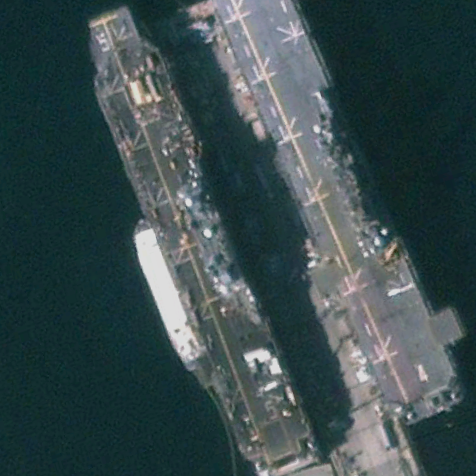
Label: assault